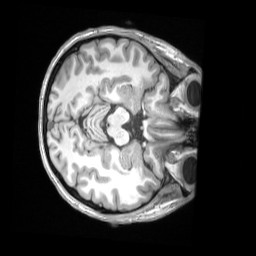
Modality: T1w
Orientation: axial
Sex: female
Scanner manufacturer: siemens
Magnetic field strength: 3 T
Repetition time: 2.53 s
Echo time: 0.00164 s